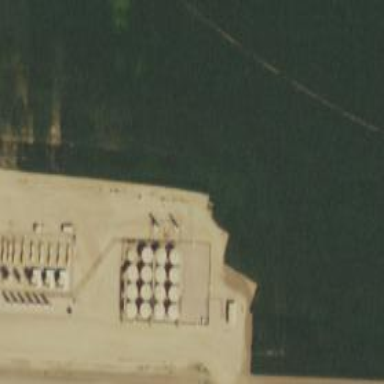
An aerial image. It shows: Storage tank with man-made structure.